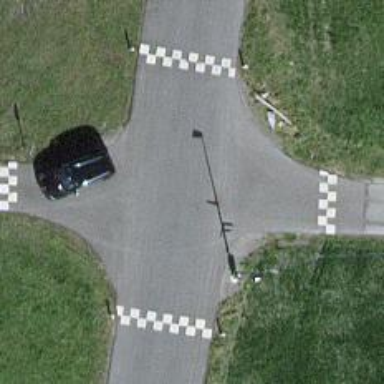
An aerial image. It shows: Traffic hump for calming the traffic.